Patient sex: M
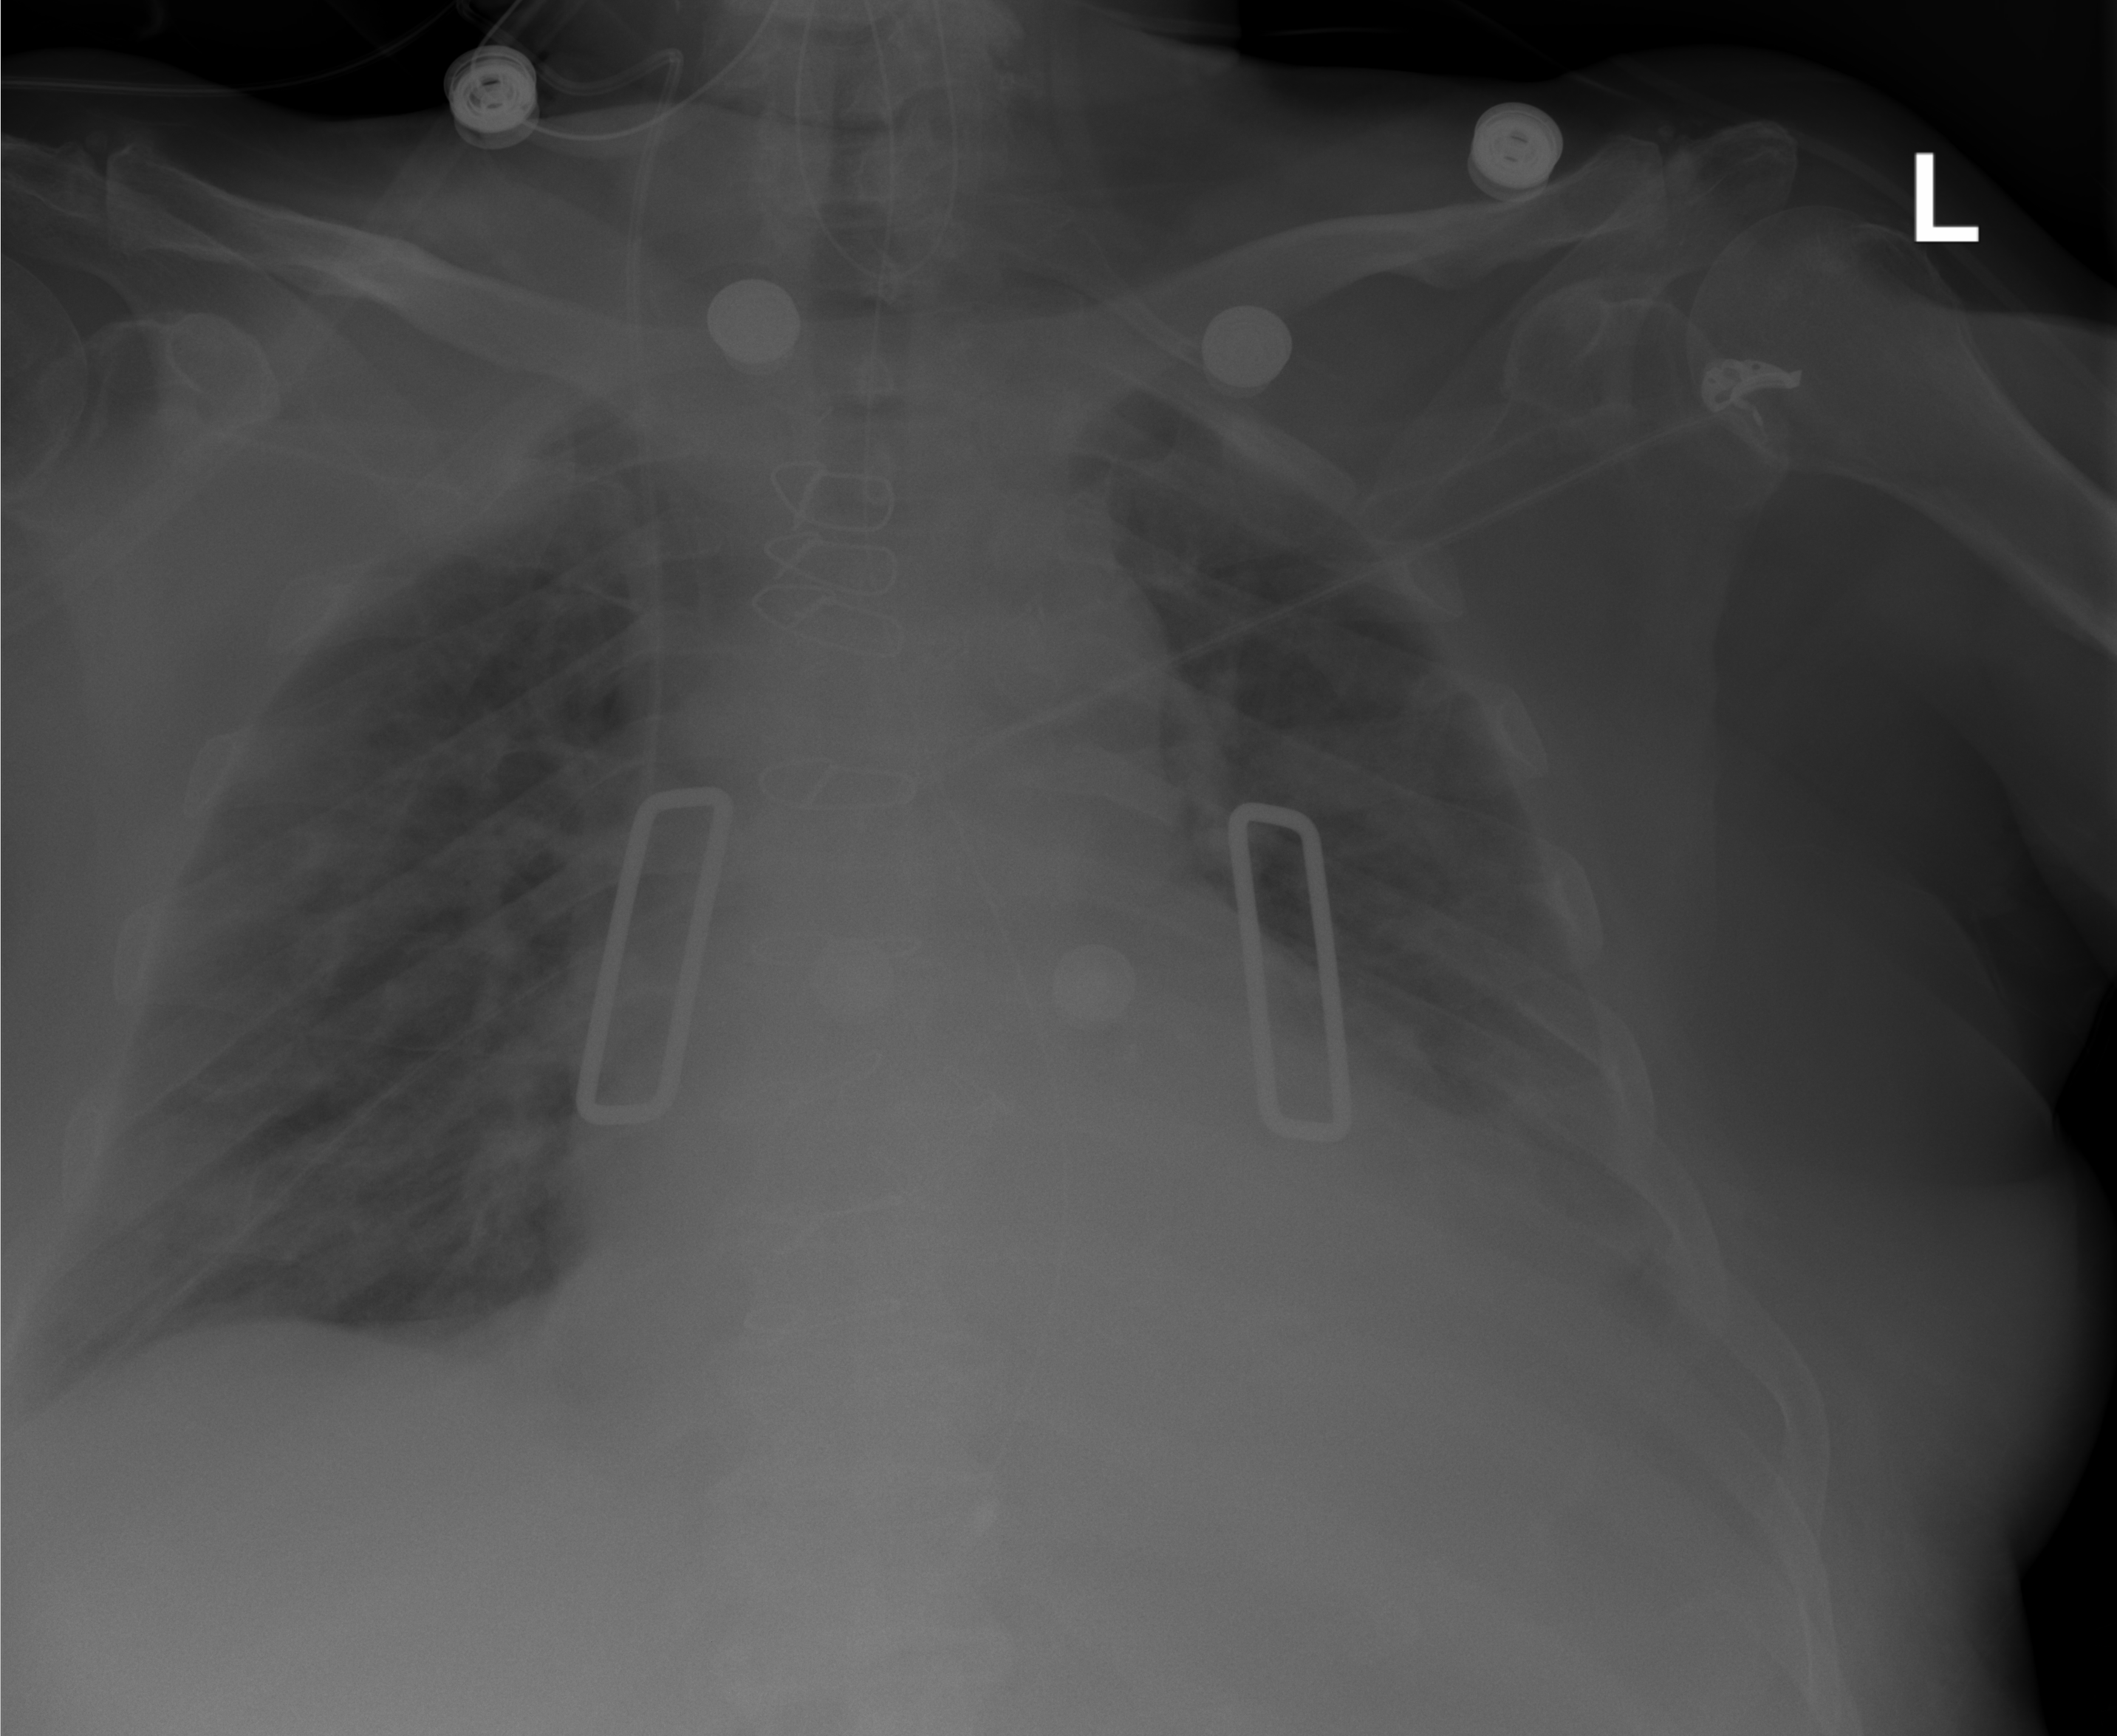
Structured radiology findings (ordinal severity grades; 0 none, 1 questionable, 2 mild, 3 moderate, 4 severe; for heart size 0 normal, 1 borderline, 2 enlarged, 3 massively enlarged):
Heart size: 2
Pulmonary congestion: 2
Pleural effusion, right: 0
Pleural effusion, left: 2
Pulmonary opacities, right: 1
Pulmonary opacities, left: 2
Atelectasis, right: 2
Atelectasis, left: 3